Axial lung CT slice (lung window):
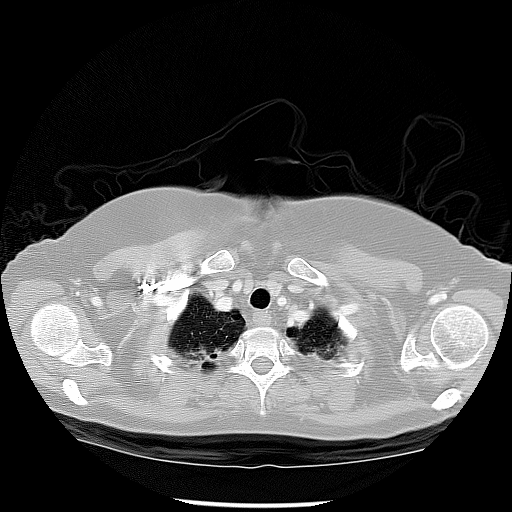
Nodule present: no